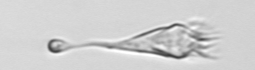
Label: Paratontonia_gracillima